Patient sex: M
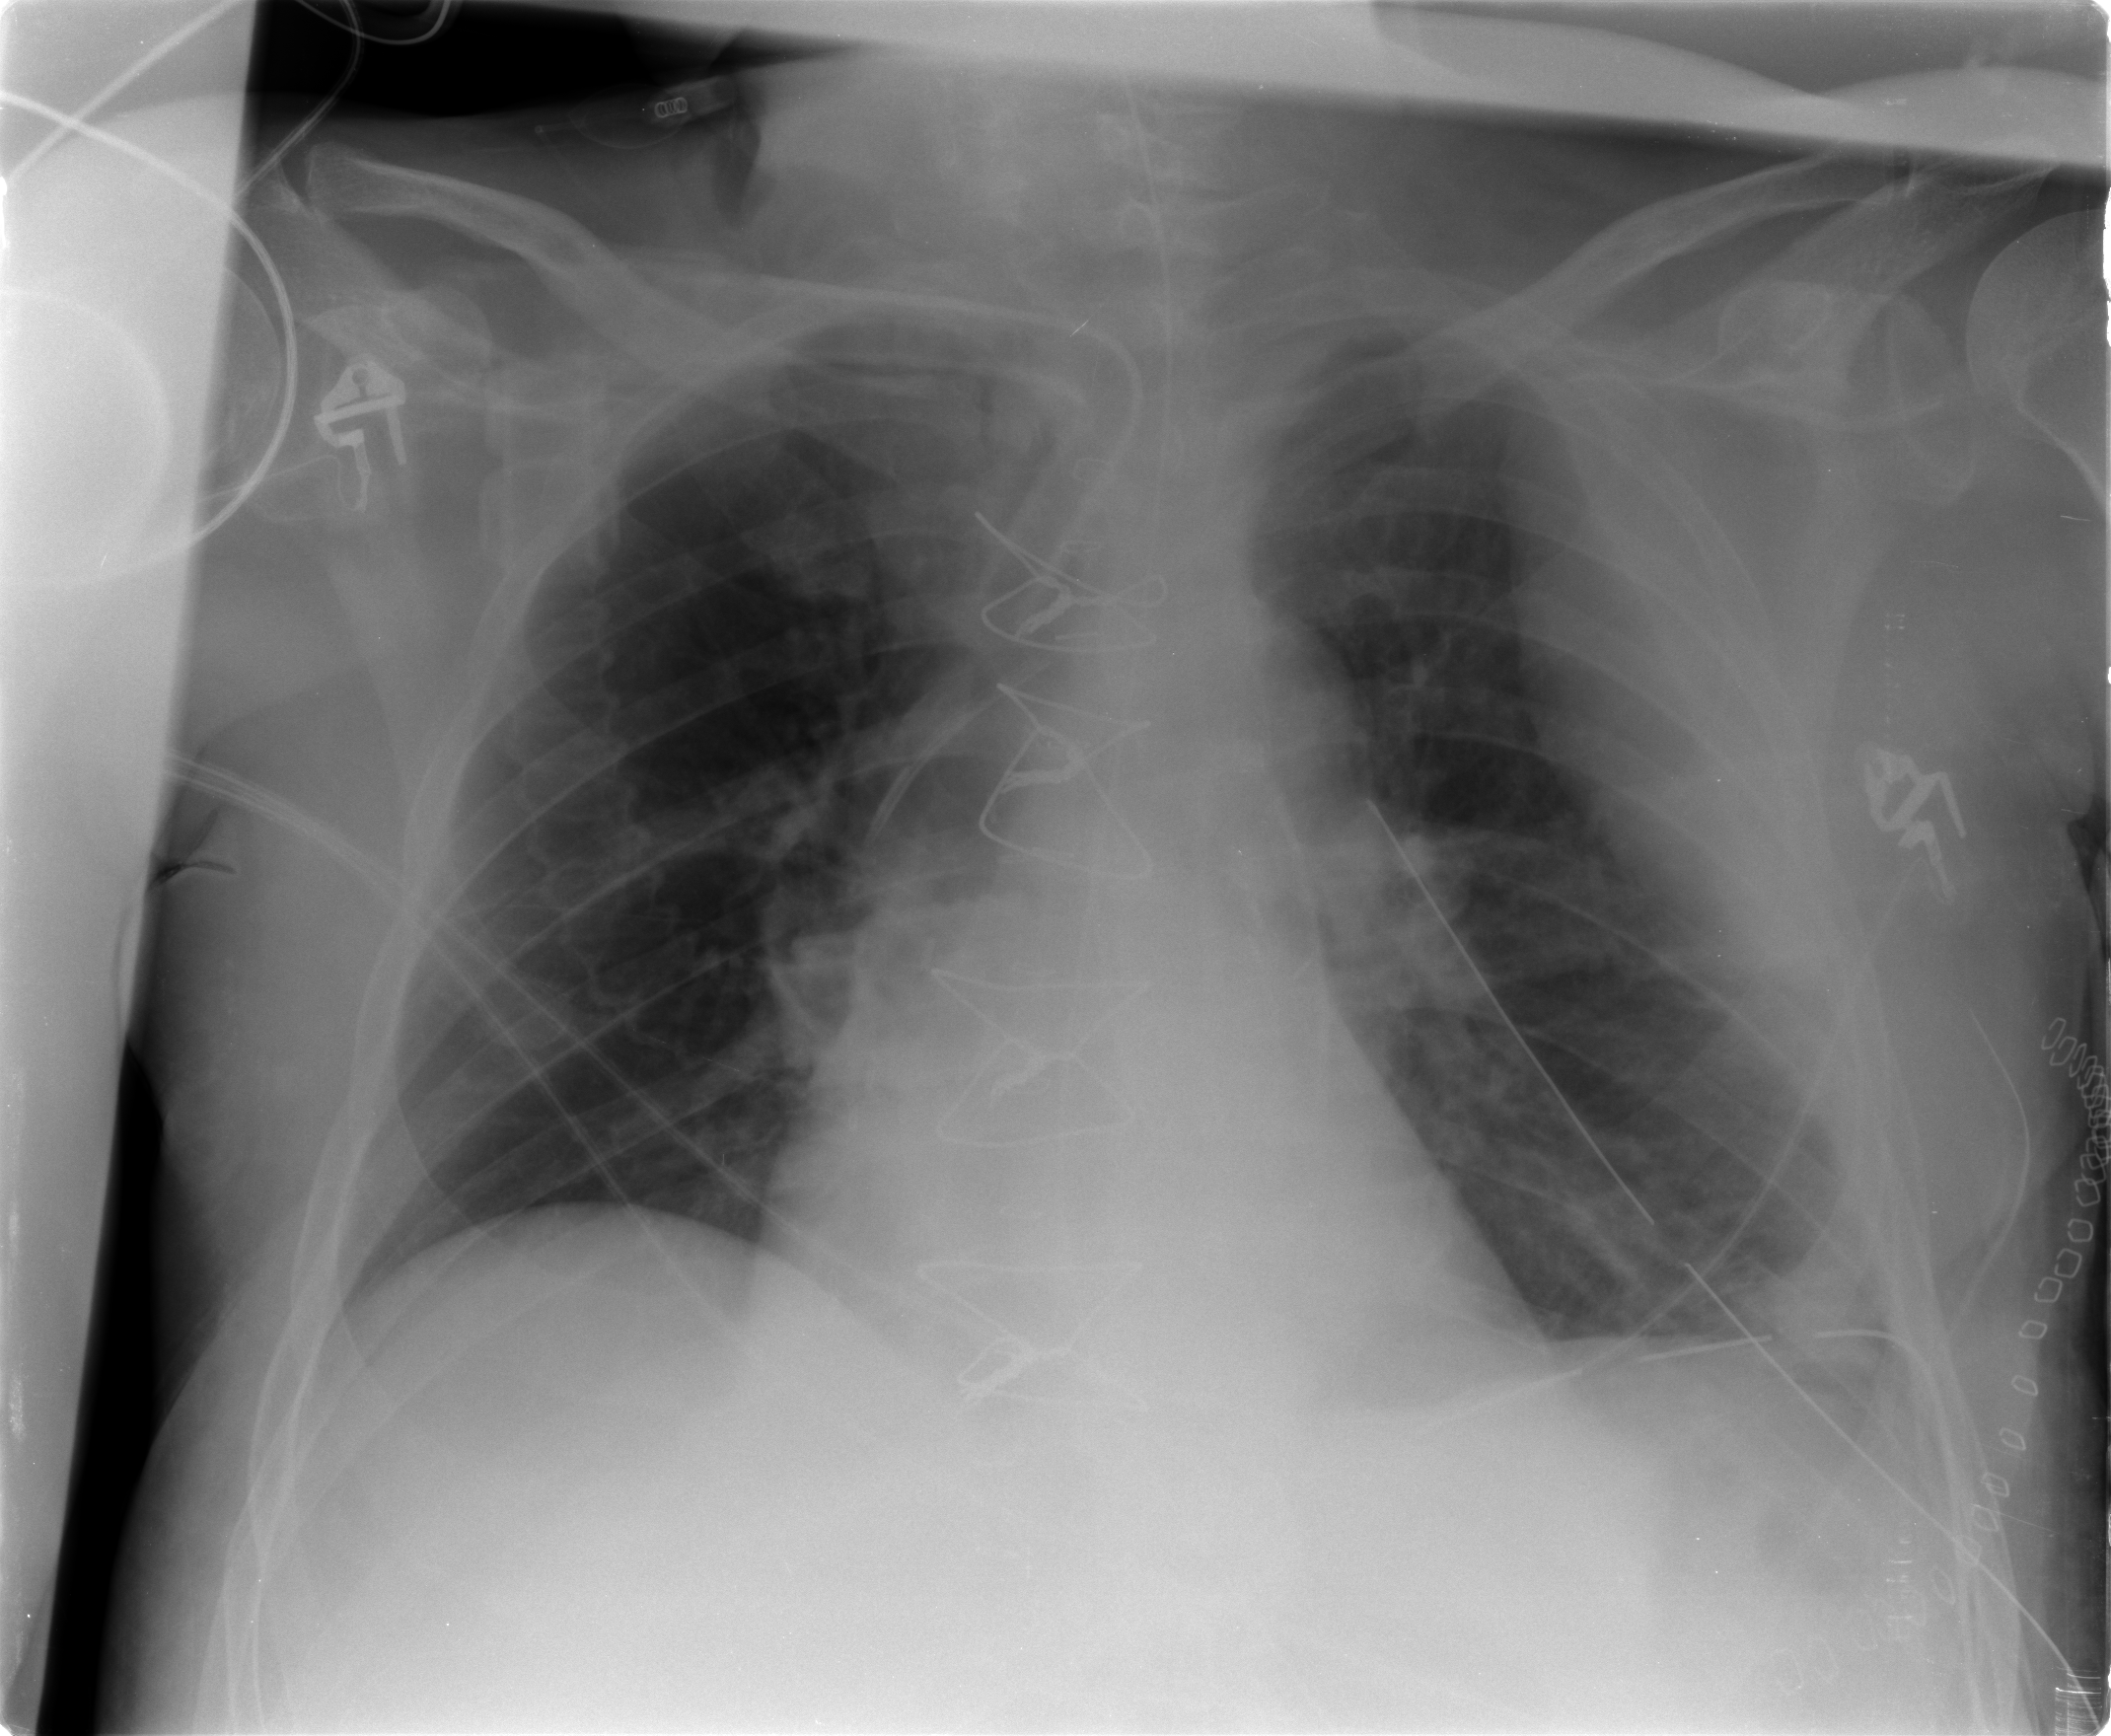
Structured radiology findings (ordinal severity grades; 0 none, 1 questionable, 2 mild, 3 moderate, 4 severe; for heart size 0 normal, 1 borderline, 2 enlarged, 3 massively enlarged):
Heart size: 0
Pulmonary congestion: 1
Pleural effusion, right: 0
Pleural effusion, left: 0
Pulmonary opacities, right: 0
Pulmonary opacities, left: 0
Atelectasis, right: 0
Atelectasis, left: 1